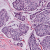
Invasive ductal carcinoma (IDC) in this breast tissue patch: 1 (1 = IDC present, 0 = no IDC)